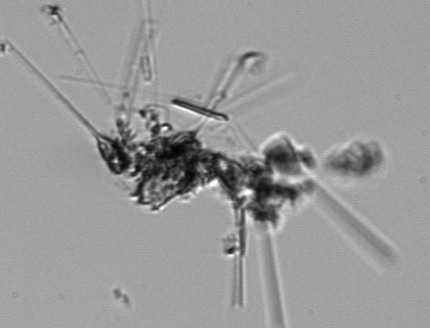
Label: Asterionellopsis_glacialis